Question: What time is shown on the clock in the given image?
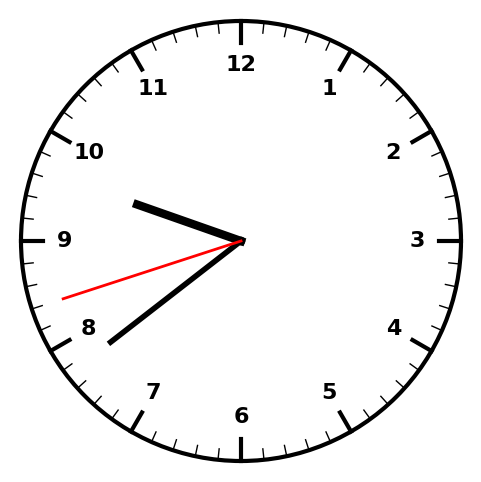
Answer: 09:38:42